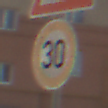
Verkehrszeichen: Geschwindigkeit30
Zusatzzeichen oben: Gefahrenstelle
Umgebung: Outdoor, Urban
Tageszeit: MorningAfternoon
Wetter: PartlyCloudy
Licht: Natural
Jahreszeit: NotSpecified
Kontrast: HighContrast